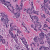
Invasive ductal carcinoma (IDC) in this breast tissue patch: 1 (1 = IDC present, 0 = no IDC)